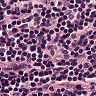
Metastatic tissue present: no